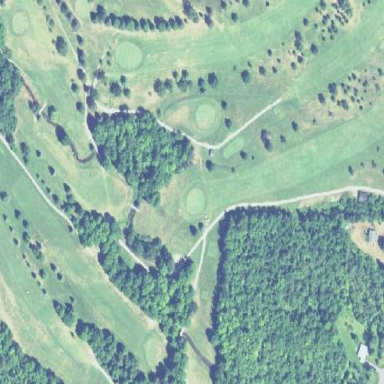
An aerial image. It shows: Golf course surrounded by greenery.